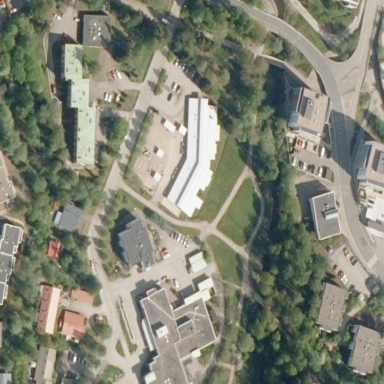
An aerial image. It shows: Kindergarten.